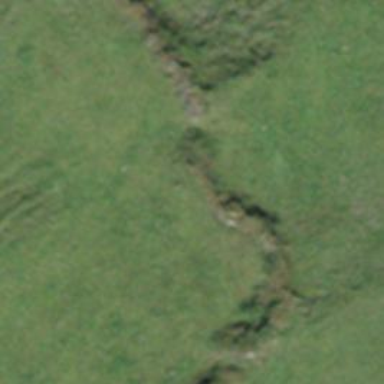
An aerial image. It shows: Dry stone wall barrier.